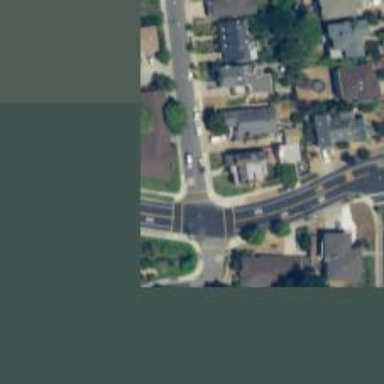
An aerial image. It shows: Road with stop sign.